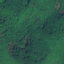
Label: Forest